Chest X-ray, AP view. Patient: 31 years old, sex M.
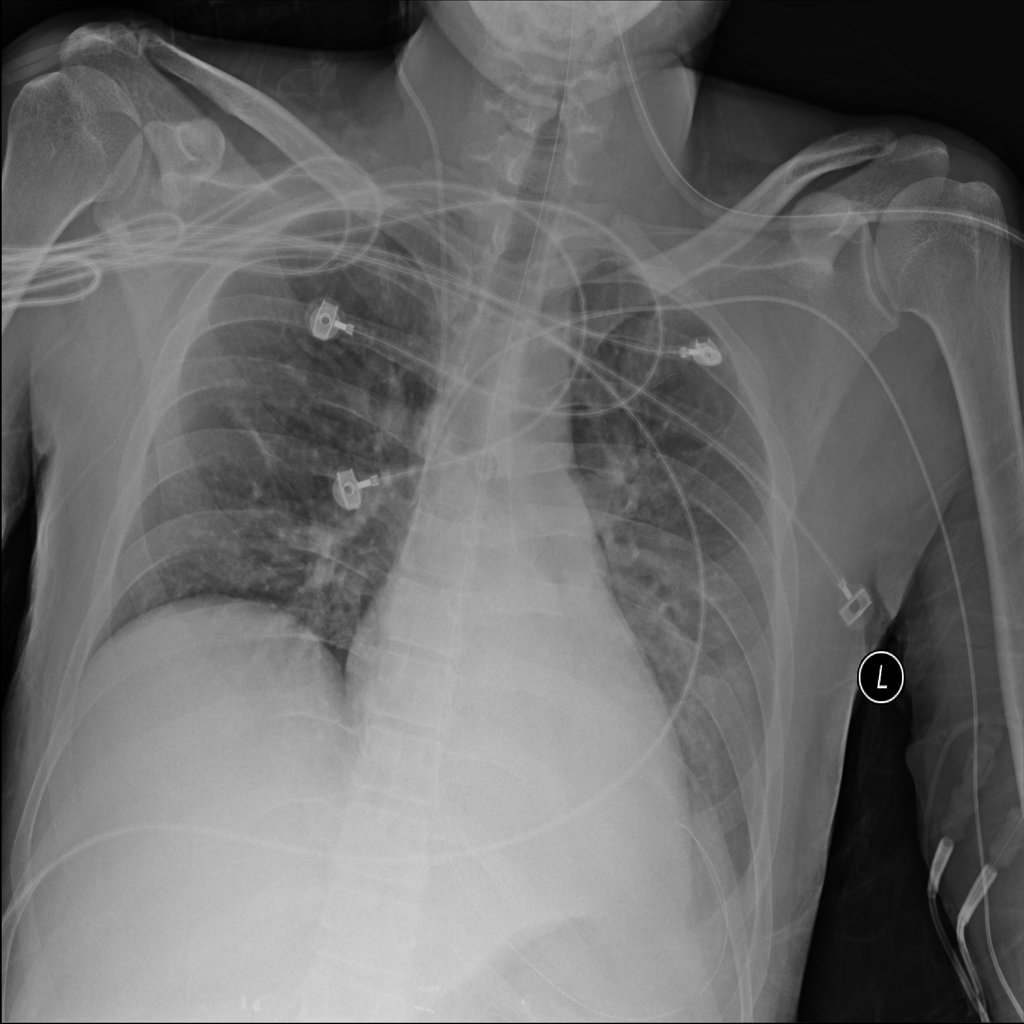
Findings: Infiltration